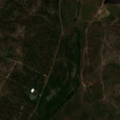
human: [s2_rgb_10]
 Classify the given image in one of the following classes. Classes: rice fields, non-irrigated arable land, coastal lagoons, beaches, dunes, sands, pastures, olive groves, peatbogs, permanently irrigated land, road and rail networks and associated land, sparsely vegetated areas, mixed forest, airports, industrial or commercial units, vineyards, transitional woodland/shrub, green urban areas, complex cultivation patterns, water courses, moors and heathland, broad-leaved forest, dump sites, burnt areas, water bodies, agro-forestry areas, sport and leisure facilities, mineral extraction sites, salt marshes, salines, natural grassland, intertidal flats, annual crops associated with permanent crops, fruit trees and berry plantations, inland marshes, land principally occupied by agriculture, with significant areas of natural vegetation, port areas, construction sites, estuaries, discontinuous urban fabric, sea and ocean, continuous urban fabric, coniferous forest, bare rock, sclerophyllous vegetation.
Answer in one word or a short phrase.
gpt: non-irrigated arable land, pastures, agro-forestry areas, transitional woodland/shrub